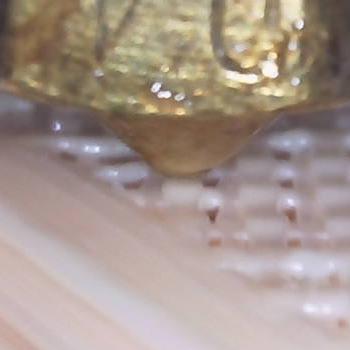
Flow rate: 224%